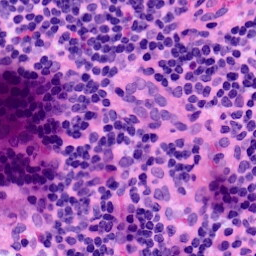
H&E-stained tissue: LymphNode